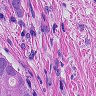
Metastatic tissue present: yes